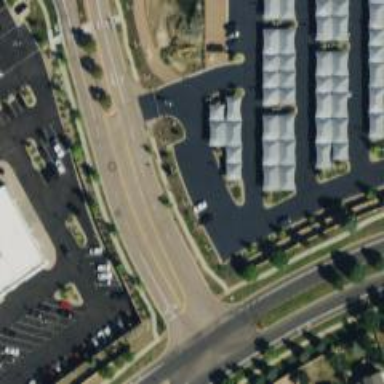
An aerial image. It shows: Unclassified road with asphalt surface.